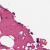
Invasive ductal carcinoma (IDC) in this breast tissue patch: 0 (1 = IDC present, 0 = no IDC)